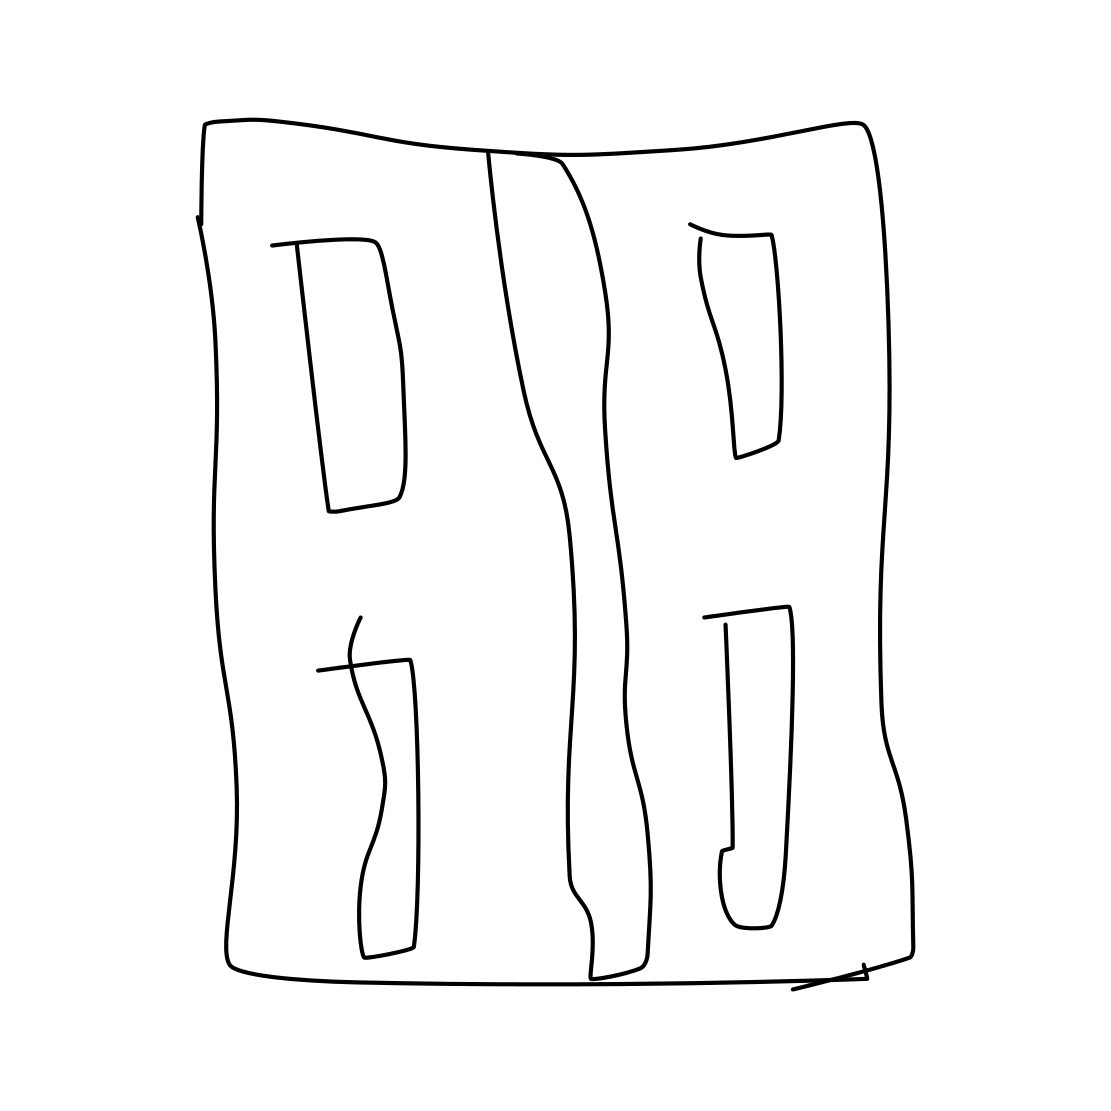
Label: door